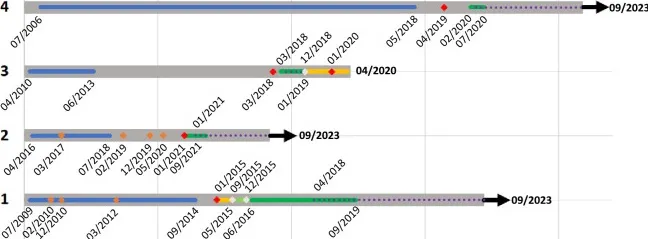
Timeline from all case reports. Course of the disease, expressed in months, and treatments received by each patient are illustrated with a swimmer plot. Relevant dates are indicated within the timeline. Color references for each kind of event are indicated in the legend. Case#1: after pembrolizumab treatment, this patient attained complete remission in 04/2018 (POST) and remained NED until present. Case#2: After pembrolizumab treatment, this patient attained complete remission (04/2021) and remained NED until present. Case#3: Although this patient achieved a rapid CR to nivolumab (05/2018), had to shift to dabrafenib/trametinib, because of a supraventricular arrhythmia (12/2018), with further progression. Case#4: After pembrolizumab treatment, this patient attained complete remission (05/2020) and remained NED until present (09/2023). Case#5: this patient remained NED 46 months after CR to nivolumab (12/2016), further described. CR, Complete Response; NED, no evidence of disease.
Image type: chart (chart)